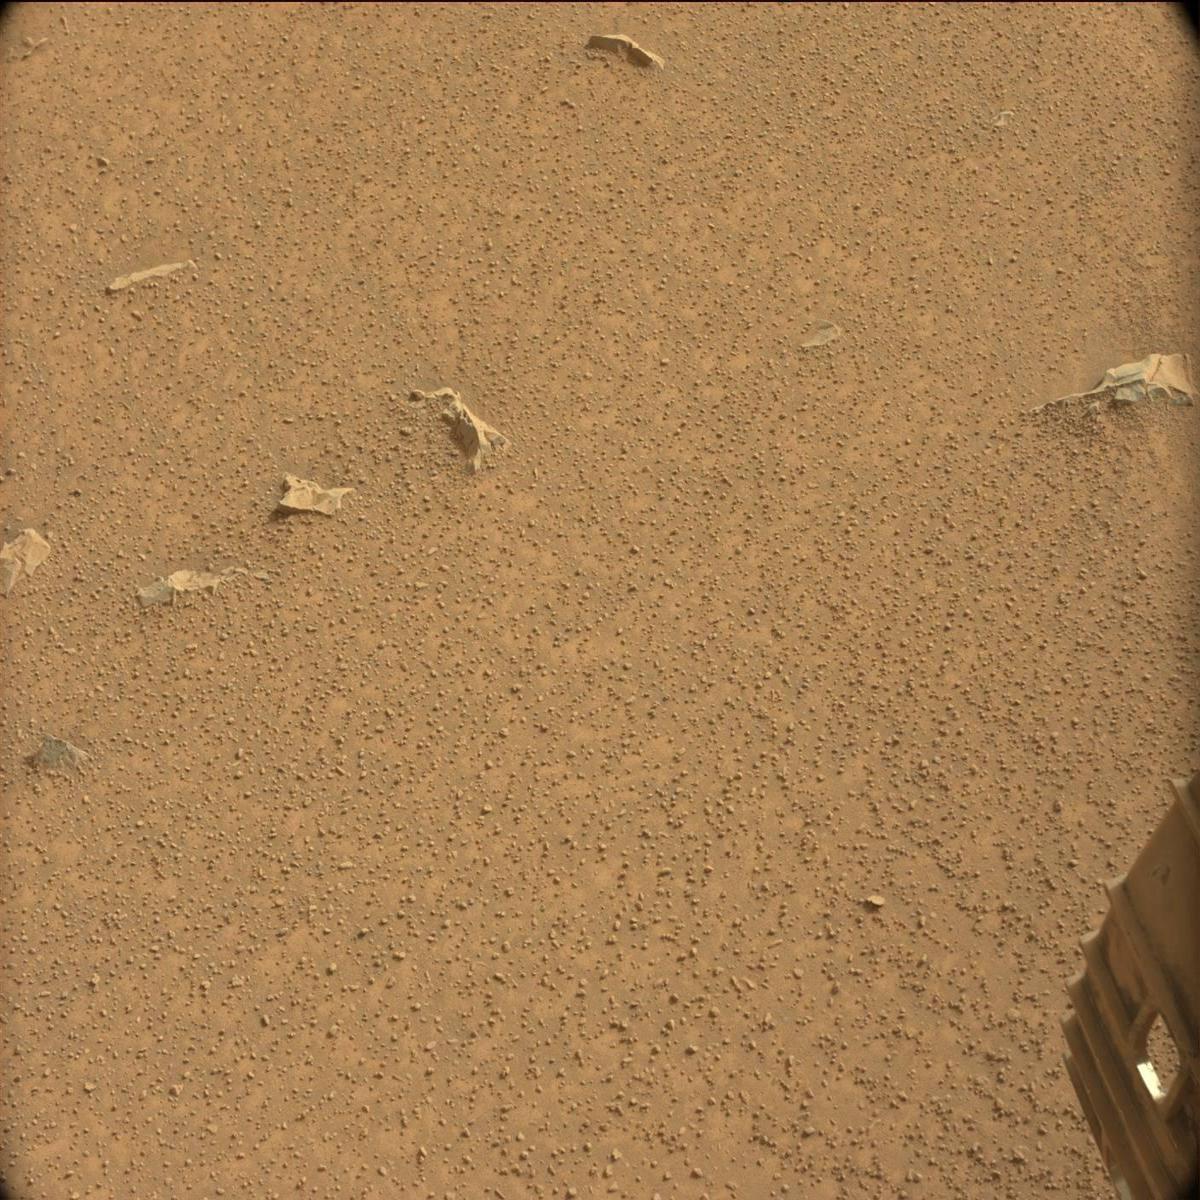
Terrain classes present: Bedrock, Rover, Sand / Soil